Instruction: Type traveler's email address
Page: traveler
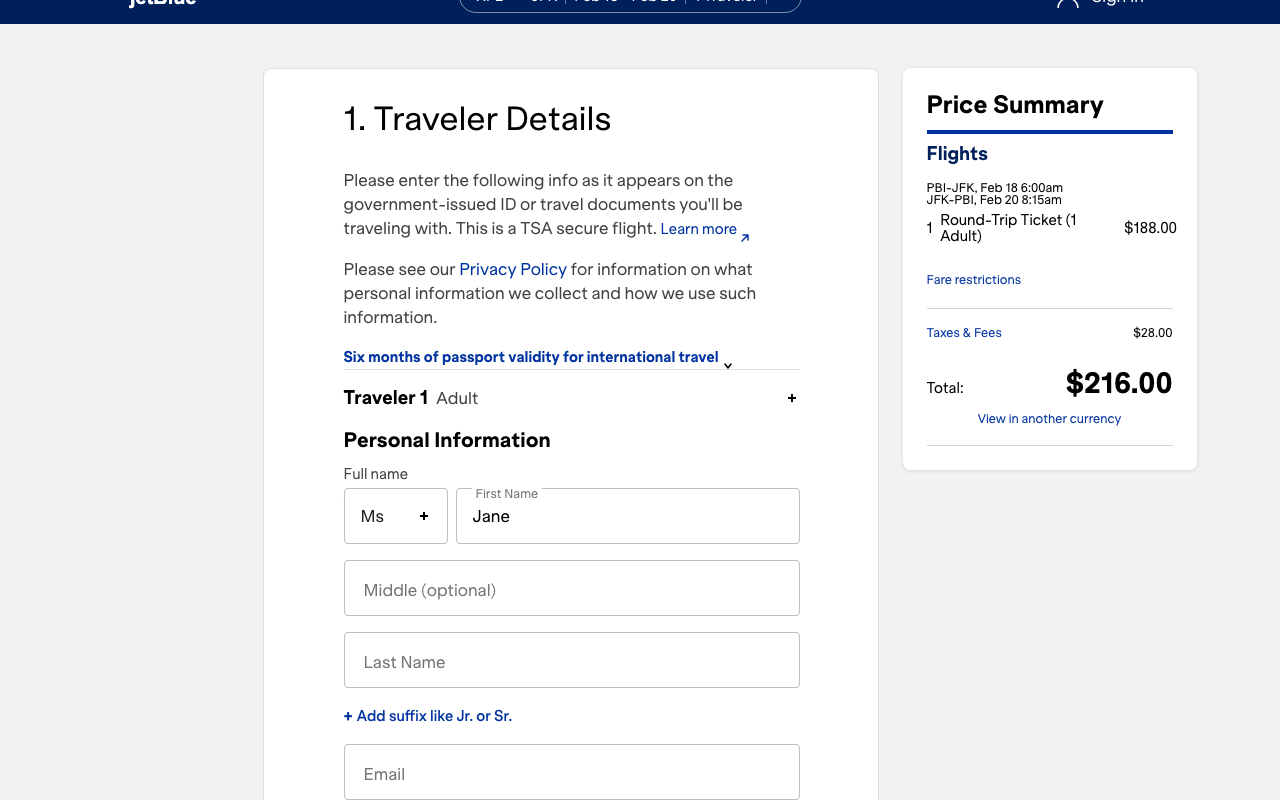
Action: type